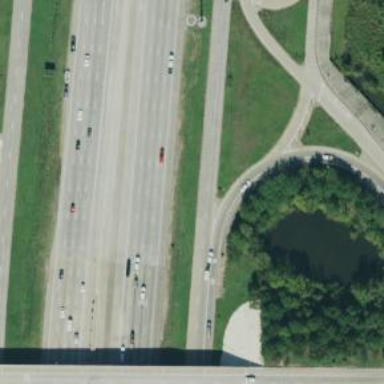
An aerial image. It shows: Primary link highway.